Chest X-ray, AP view. Patient: 61 years old, sex F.
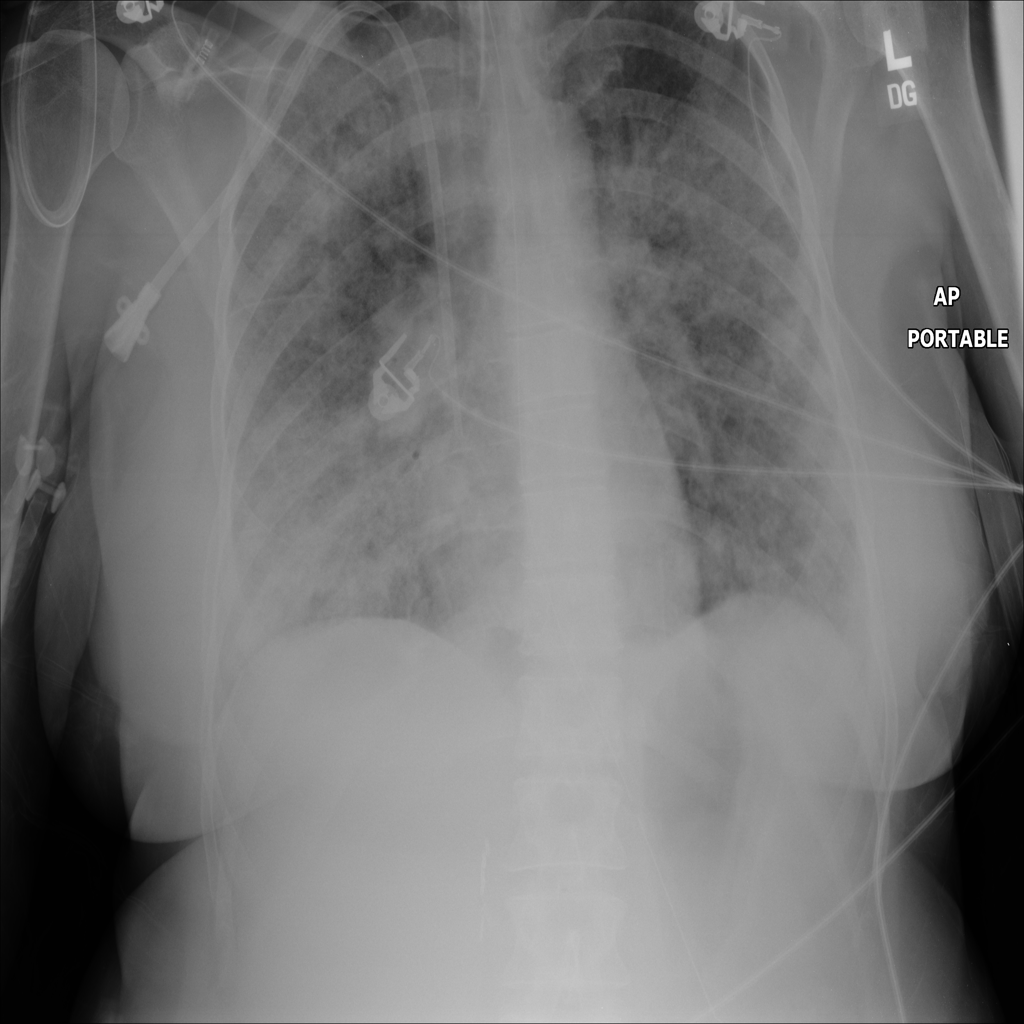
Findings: Infiltration